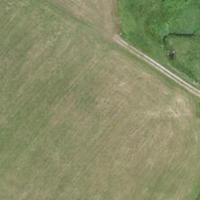
EUNIS habitat code: 52
Species observed at this site:
Caltha palustris